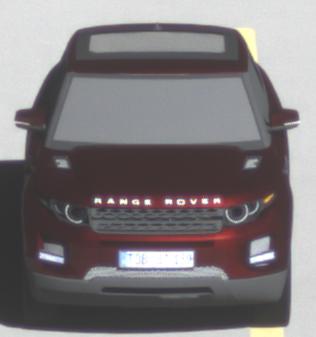
Make: Land Rover
Model: Range Rover Evoque 2.0 Si4
Detailed model: Range Rover Evoque (I)
Model produced from: 2011/08
Model produced until: 2013/11
Doors: 5
Color: red
Road condition: dry road
Daytime: morning or afternoon
Contrast: high contrast